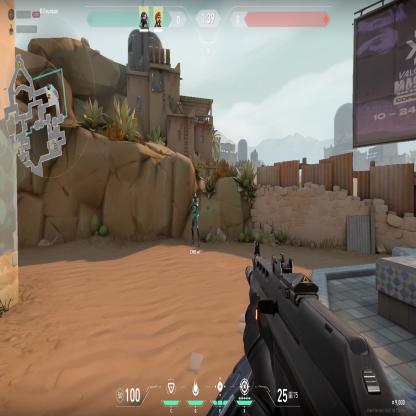
Label: teammate